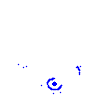
Particle: pion